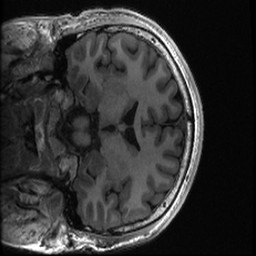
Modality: T1w
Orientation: coronal
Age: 23
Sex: male